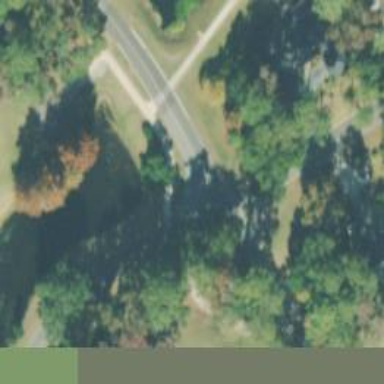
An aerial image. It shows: Path for golf carts.